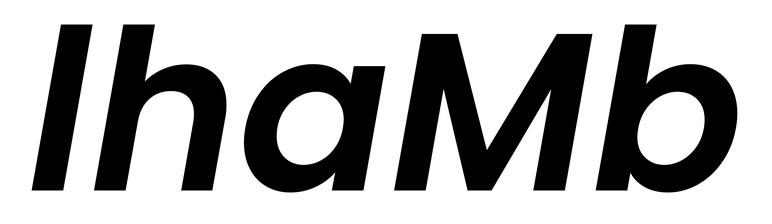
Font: Poppins-SemiBoldItalic